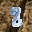
Label: 8